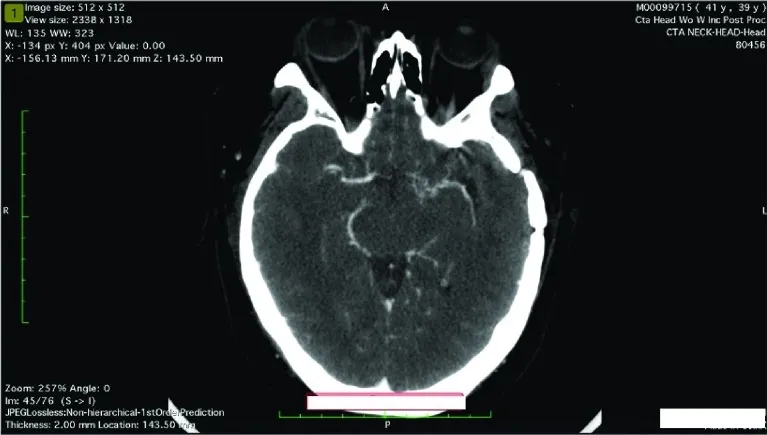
Axial view of CT Angiogram of the head at the level of the Circle of Willis demonstrates mild proliferation of collateral vessels emanating from the distal internal carotid artery, particularly on the left side. . In addition, the visualized portion of the distal internal carotid artery and M1 segment of the left middle cerebral artery appear somewhat diminutive in caliber.
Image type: radiology (ct)